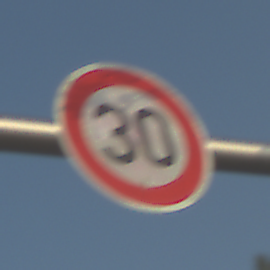
Verkehrszeichen: Geschwindigkeit30
Umgebung: Outdoor, Special
Tageszeit: SunriseSunset
Wetter: Clear
Licht: Natural
Jahreszeit: NotSpecified
Kontrast: MediumContrast